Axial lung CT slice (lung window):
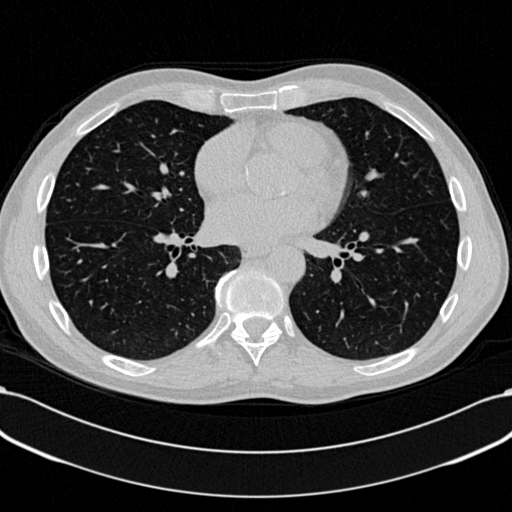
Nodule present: no